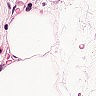
Metastatic tissue present: no